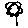
Label: flower